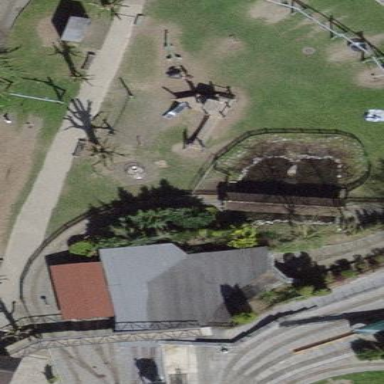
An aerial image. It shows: Playground area for leisure land.